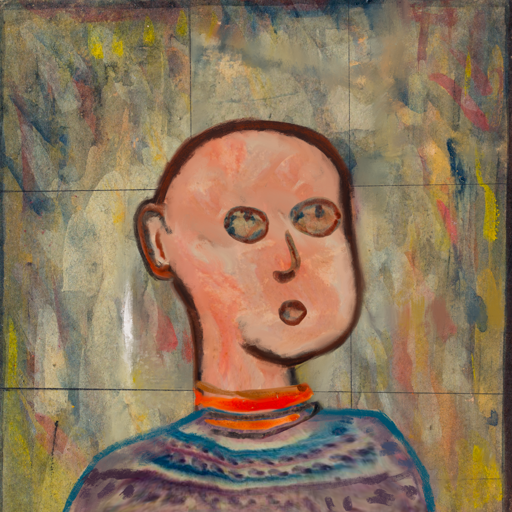
Background: GypsyMother, Head And Neck Side: Roy_Bahadur, Face Side: Orphan, Bust: HillGirl, Hair Side: Blank, Head Accessory: Blank, Second Necklace: Blank, Necklace: Experience, Baby: Blank